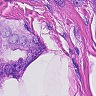
Metastatic tissue present: yes